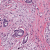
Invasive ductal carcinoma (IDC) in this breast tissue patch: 1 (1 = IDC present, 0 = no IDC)